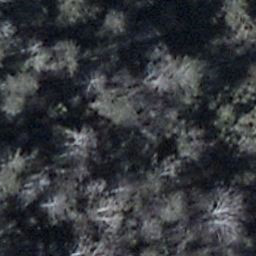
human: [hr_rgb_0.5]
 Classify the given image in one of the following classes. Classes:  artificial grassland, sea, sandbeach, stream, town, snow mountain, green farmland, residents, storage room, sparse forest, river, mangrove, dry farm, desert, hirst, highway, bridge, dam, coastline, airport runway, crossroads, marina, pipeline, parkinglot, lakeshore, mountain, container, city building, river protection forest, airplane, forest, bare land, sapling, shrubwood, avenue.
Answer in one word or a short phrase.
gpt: shrubwood